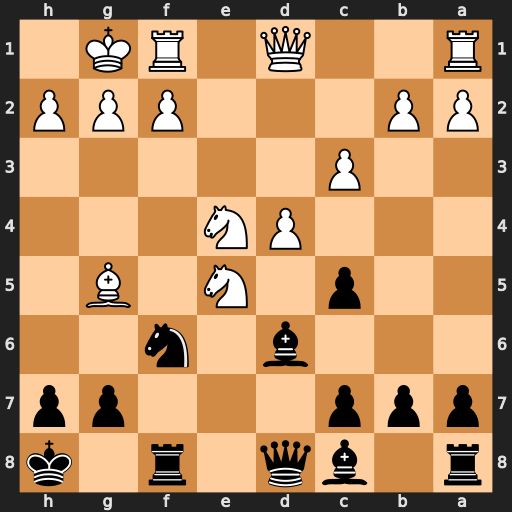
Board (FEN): r1bq1r1k/ppp3pp/3b1n2/2p1N1B1/3PN3/2P5/PP3PPP/R2Q1RK1
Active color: b
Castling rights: -
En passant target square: -
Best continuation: Bxe5 dxe5 Qxd1 Raxd1 Nxe4